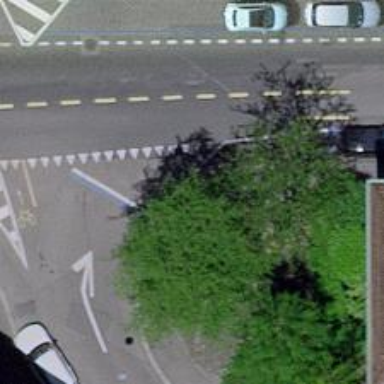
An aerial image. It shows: Kerb serving as barrier.